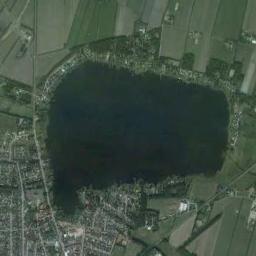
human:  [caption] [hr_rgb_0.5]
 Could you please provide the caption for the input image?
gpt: The lake in the picture has a strange shape .

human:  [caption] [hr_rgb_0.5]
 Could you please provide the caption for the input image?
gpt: An irregularly shaped blue lake surrounded by cities and green fields .

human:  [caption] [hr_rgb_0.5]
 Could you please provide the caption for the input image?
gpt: There are many roads of different lengths beside the lake .

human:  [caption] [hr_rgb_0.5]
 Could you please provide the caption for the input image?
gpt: The lake lies in fields and villages and the water is deep green .

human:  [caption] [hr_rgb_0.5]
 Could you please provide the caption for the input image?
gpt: There are many green farmlands and buildings around the lake .